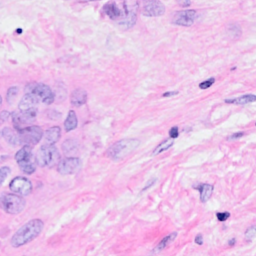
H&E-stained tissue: Breast